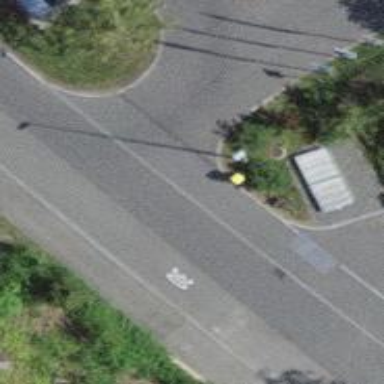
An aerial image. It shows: Post box.